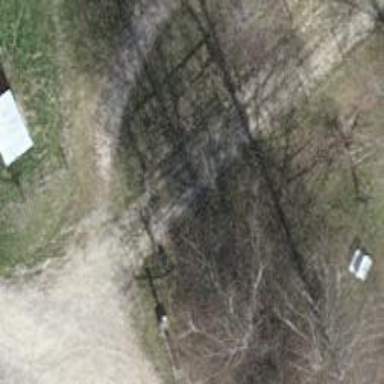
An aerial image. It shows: Fence.